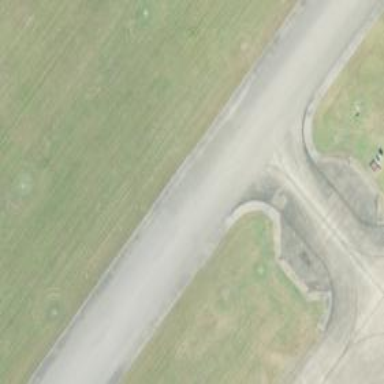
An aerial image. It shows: Image of taxiway at airport.